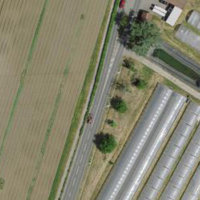
EUNIS habitat code: 24
Species observed at this site:
Mercurialis annua